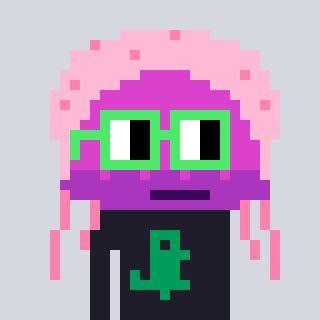
a pixel art character with square light green glasses, a jellyfish-shaped head and a grayscale-colored body on a cool background